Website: lowes
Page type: payment
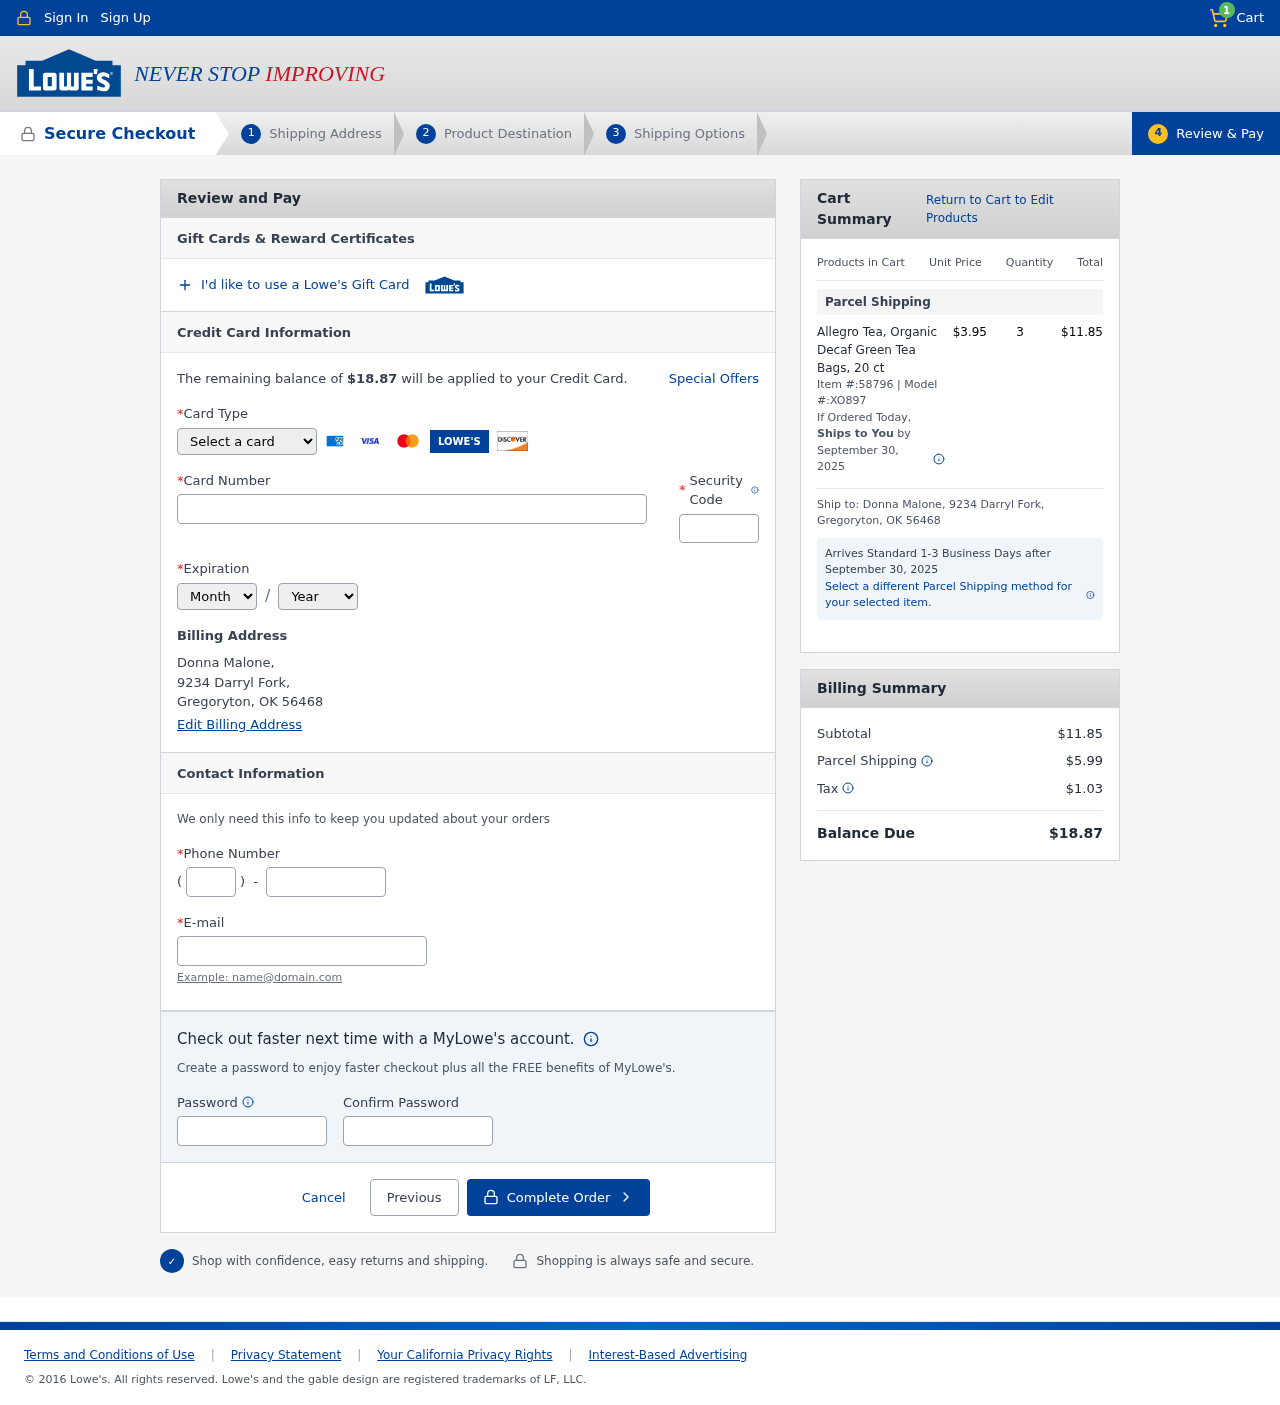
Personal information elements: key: PII_CARD_CVV
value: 357
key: PII_CARD_EXPIRY_MONTH
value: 08
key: PII_CARD_EXPIRY_YEAR
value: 27
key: PII_CARD_NUMBER
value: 4052 2301 6172 6809
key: PII_CARD_TYPE
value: Visa
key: PII_CITY_STATE_ZIP
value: Gregoryton, OK 56468
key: PII_EMAIL
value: donna.malone@gmail.com
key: PII_FULLNAME
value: Donna Malone,
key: PII_PHONE
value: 7064693546
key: PII_PHONE_AREA
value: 706
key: PII_STREET
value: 9234 Darryl Fork
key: PII_STREET
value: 9234 Darryl Fork,
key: PII_FULLNAME2
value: Donna Malone
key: PII_CITY
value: Gregoryton
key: PII_STATE_ABBR
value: OK
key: PII_POSTCODE
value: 56468
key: PII_POSTCODE_FULL
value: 56468
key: PII_CITY_STATE
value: Gregoryton, OK
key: PII_POSTCODE_NUMERIC
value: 56468
Product elements: key: PRODUCT1_NAME
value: Allegro Tea, Organic Decaf Green Tea Bags, 20 ct
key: PRODUCT1_PRICE
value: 3.95
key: PRODUCT1_QUANTITY
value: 3
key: PRODUCT1_ITEM
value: Item #:58796
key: PRODUCT1_MODEL
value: Model #:XO897
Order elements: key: ORDER_NUM_ITEMS
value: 1
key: ORDER_TOTAL
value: $18.87
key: ORDER_SHIPPING_DATE
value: September 30, 2025
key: ORDER_SUBTOTAL
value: $11.85
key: ORDER_SHIPPING_DATE2
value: September 30, 2025
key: ORDER_SHIPPING_COST
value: $5.99
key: ORDER_TAX
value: $1.03